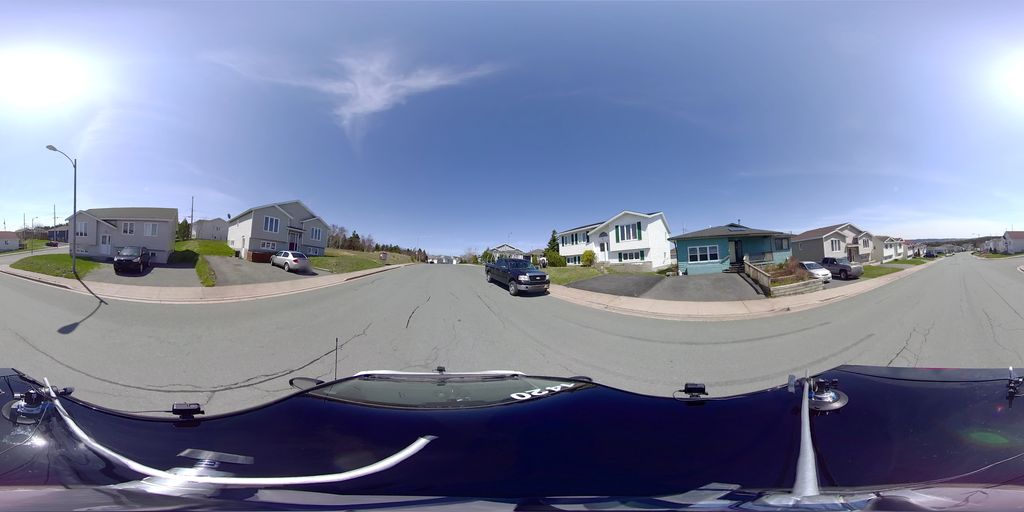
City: st_johns